Question: I'm going over some graph algorithms () and I have a question. Assume I have the following undirected graph:
'''
var graph = {
9: [19, 26],
13: [19, 5],
17: [],
26: [11, 18],
18: [9],
19: [],
23: [24],
24: [],
11: [],
18: []
};
'''
The graph basically looks like this:

How many connected-components are in this graph? From just looking at the graph, it looks like there are 3 components. But if I actually implement the algorithm (iterating over each vertex, and doing a bfs using that vertex as a starting point that vertex is undiscovered. Also, the bfs will mark any vertex it encounters, as discovered).
If I start with '9', I end up discovering the following nodes: '[19, 26, 11, 18]'. However, '13' is not discovered because it is not in '19''s adjacency list. However, '19' is in '13''s adjacency list. This is why I end up with one extra component.
Is this correct? Are there actually 4 separate-components and if so, is my understanding of connected-components wrong?
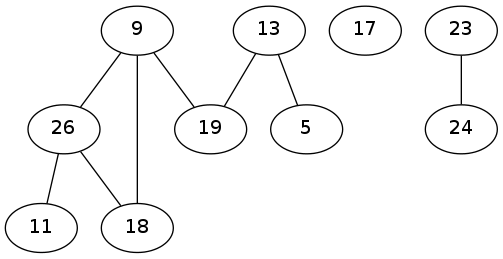
Answer: The problem is that for adjacency list representations of graphs, you have to either
(1) use symmetric adjacency lists, i.e. when putting in a new edge 'ab', add 'b' to 'adjlist[a]' vice versa
or
(2) traverse all vertices' adjacency lists everytim e you're looking for the existence of an edge.
Since (2) is horribly inefficient, you'd usually go with (1). This is also the convention for adj lists used in general. If I were presented with your adj list, I'd assume the graph was directed.